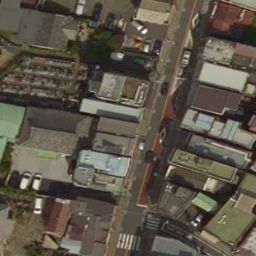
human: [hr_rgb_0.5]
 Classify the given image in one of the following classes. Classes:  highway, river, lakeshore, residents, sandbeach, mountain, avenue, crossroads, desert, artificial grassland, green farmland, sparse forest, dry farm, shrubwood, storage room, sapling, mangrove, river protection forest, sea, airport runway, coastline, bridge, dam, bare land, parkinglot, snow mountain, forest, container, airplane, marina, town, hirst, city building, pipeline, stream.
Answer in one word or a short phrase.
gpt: city building